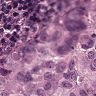
Metastatic tissue present: yes